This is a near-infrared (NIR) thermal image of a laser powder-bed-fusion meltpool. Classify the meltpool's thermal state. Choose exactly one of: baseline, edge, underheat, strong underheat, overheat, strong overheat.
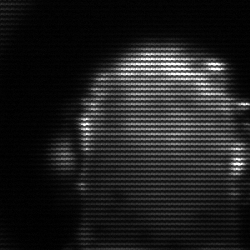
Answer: baseline